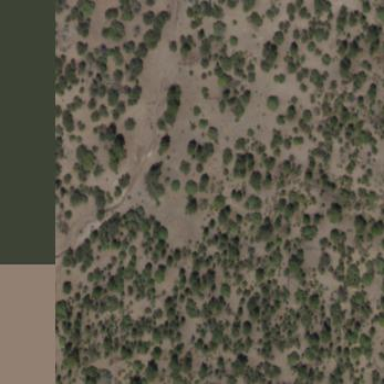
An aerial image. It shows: Patch of scrub vegetation.